Interaction volume radius: 5 \u00c5
Interaction volume height: 15 \u00c5
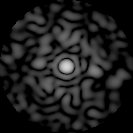
Disorder parameter: 0.8882